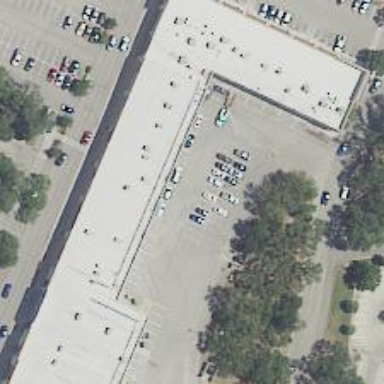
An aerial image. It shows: Retail building.